Question: I'm trying to use 'QTreeWidget' for a file browser. I want to have separate concepts of selection (items to which operations are applied) and cursor (that can be used for extending selection). Like in Total Commander: red is selection, moving cursor doesn't affect selection unless Shift is pressed.

Is there any neat way to implement this with QTreeWidget? Or not neat but at least working and not requiring to manually handle half the events?
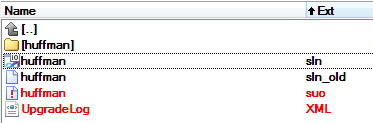
Answer: If you set the widget's selection mode to 'QAbstractItemView::ExtendedSelection' then an user will be able to navigate through items without changing selection using arrow keys with pressed . If you want to change this behavior, you should reimplement 'keyPressEvent' as follows:
'''
void MyWidget::keyPressEvent(QKeyEvent *event) {
if (event->key() == Qt::Key_Down ||
event->key() == Qt::Key_Up) {
event->setModifiers(Qt::ControlModifier);
}
QTreeWidget::keyPressEvent(event);
}
'''
Now when user press or key, the current item is changed and the selection remains unchanged. I've tested this solution.
Note that there are also pageup, pagedown, home, end (and may be other) keys that change the selection by default. You may need to process these events too.